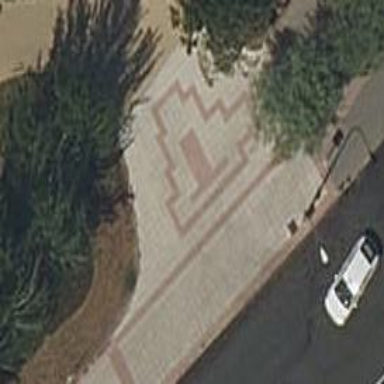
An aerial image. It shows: Footway made of paving stones.